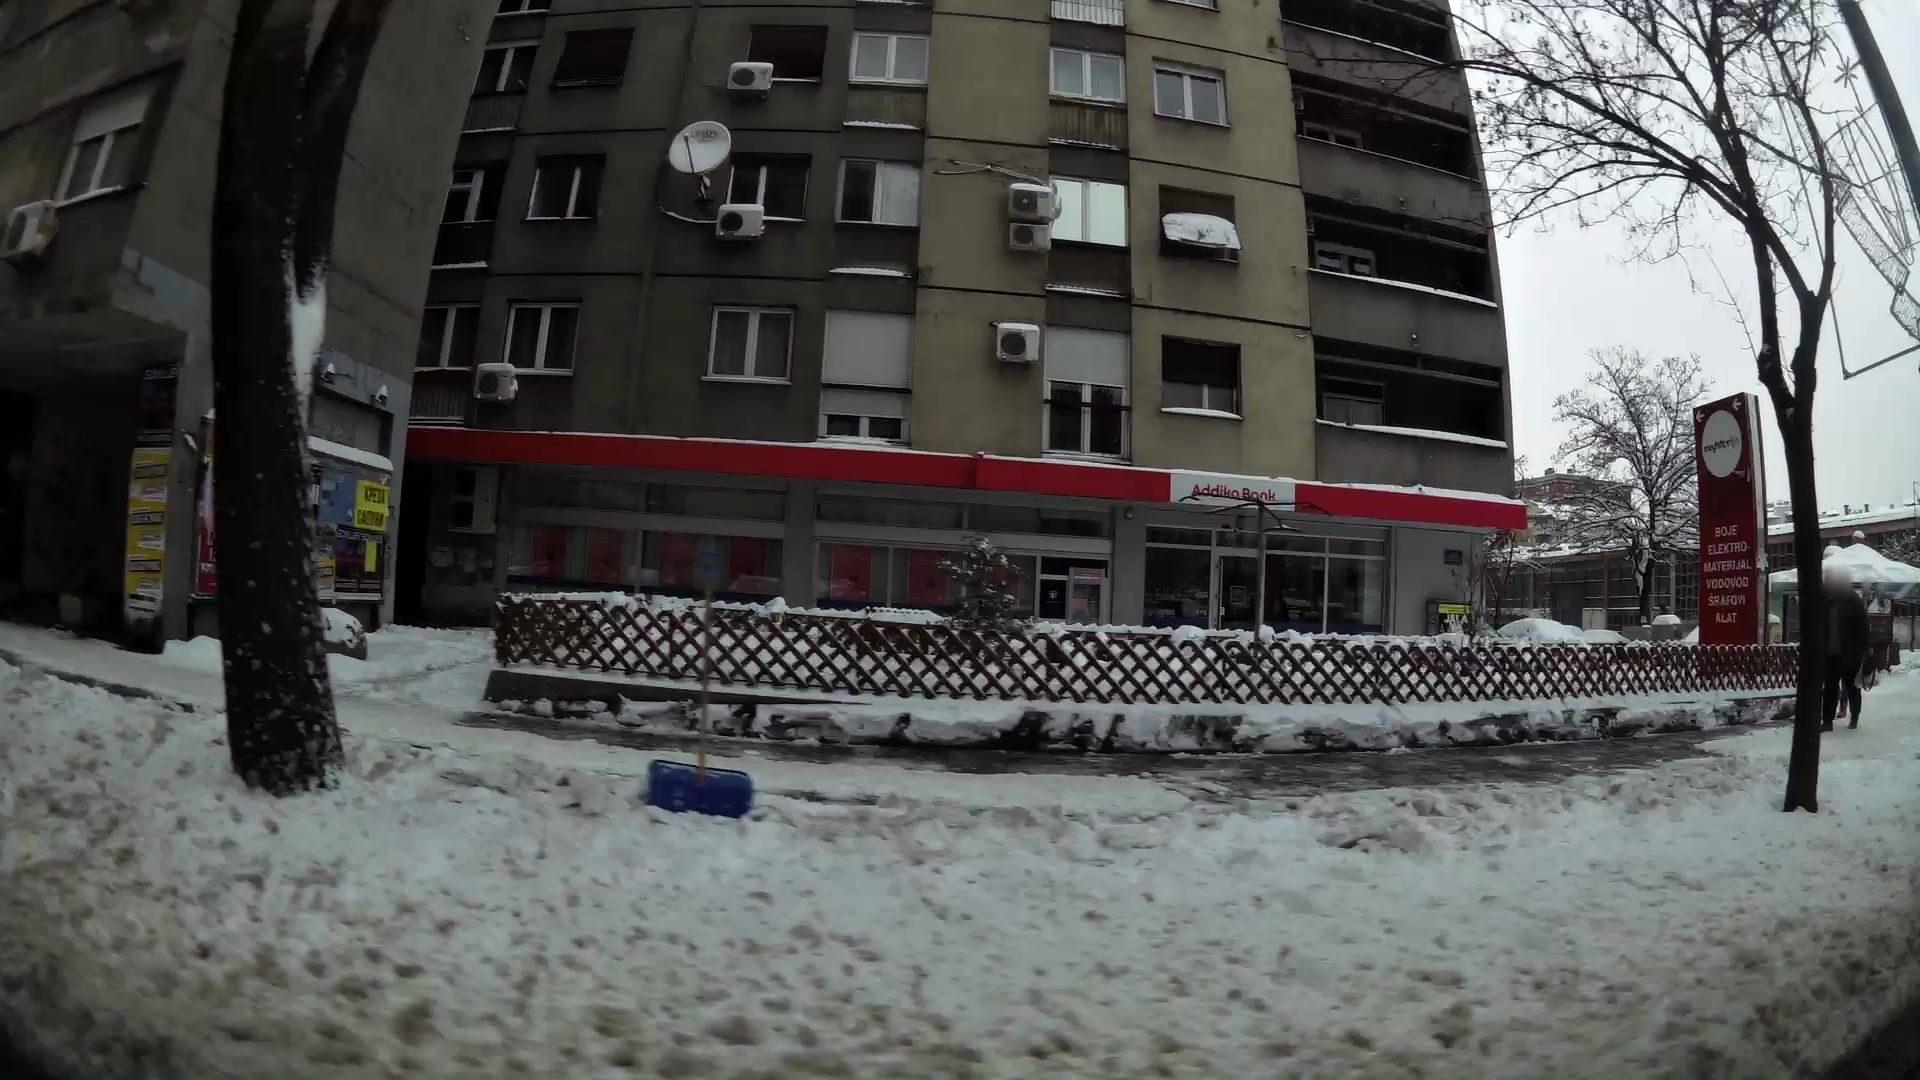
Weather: snowy
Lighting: day
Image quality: good
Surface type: walking surface
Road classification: footway
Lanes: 4, 5
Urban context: urban centre
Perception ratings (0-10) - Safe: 1.77, Lively: 6.24, Beautiful: 3.84, Boring: 2.4, Depressing: 8.13, Wealthy: 3.18